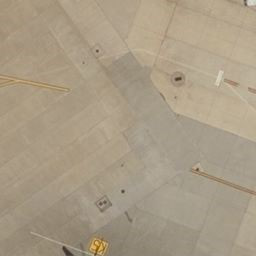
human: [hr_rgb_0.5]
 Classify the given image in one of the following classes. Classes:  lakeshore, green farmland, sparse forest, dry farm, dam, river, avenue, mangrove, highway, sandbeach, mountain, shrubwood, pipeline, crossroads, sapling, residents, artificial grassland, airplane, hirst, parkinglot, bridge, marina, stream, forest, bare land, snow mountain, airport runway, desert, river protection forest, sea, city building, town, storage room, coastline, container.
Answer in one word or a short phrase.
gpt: airport runway